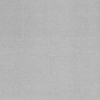
Label: dusty